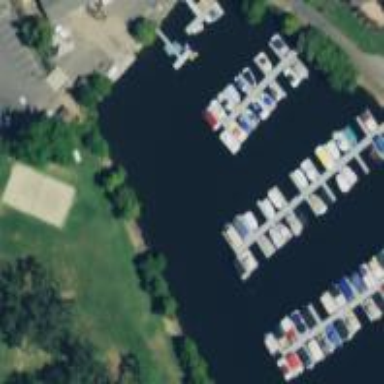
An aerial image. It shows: Marina on leisure land.